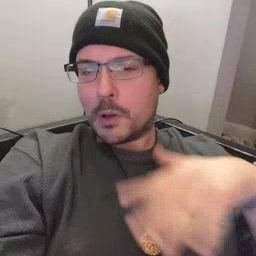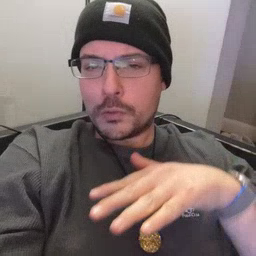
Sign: backyard